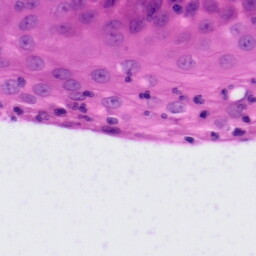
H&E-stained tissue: Tonsil